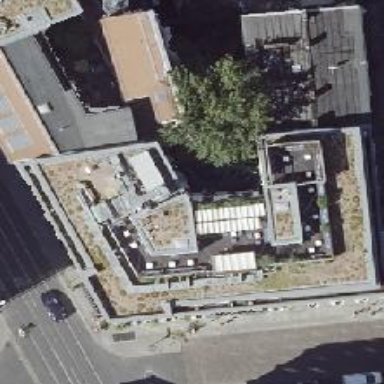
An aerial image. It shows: Bar located inside building.